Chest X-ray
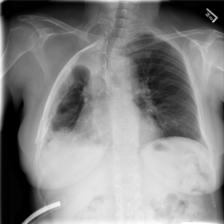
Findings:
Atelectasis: negative
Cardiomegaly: negative
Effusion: negative
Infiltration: positive
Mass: negative
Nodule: negative
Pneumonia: negative
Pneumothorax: negative
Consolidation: negative
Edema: negative
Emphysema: negative
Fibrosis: negative
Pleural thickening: positive
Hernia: negative